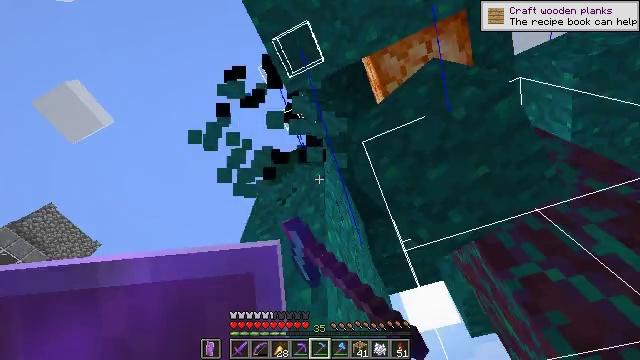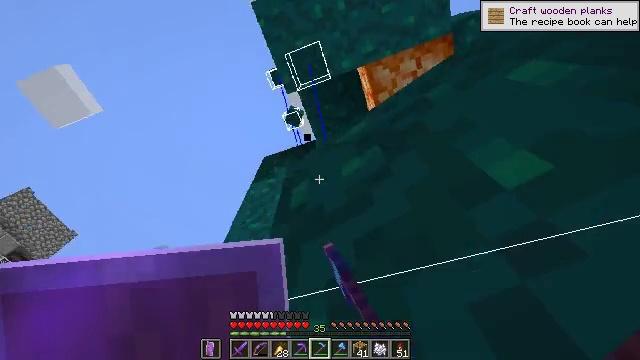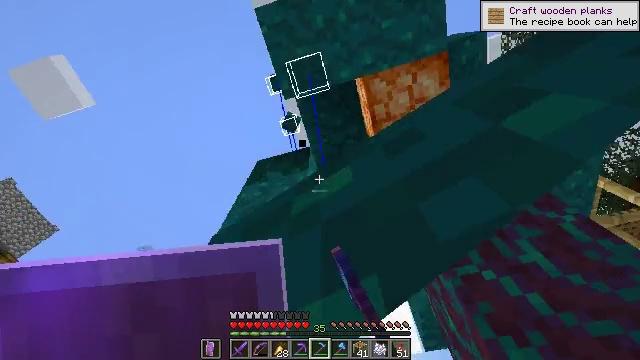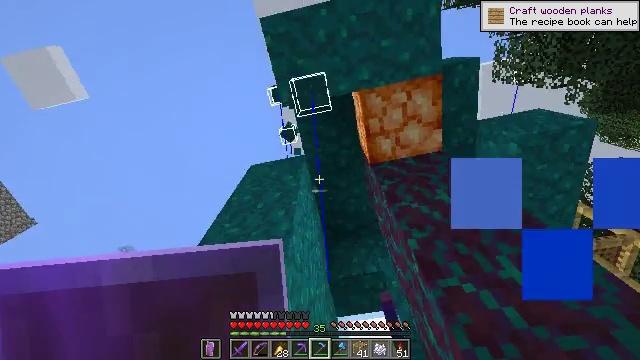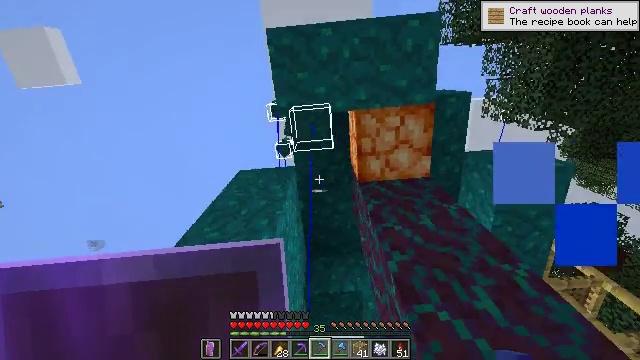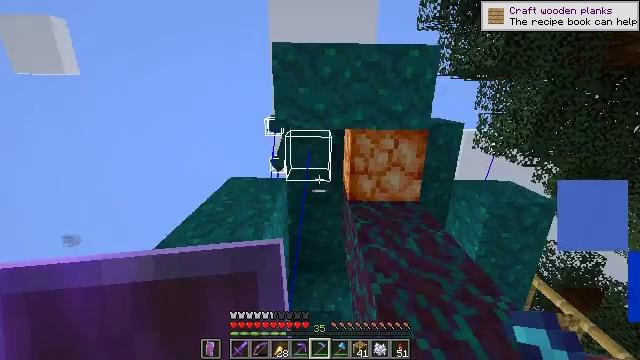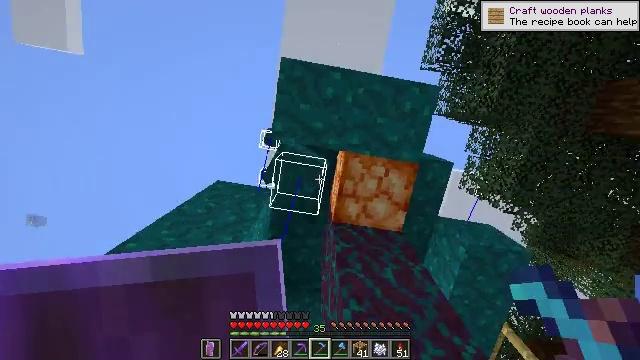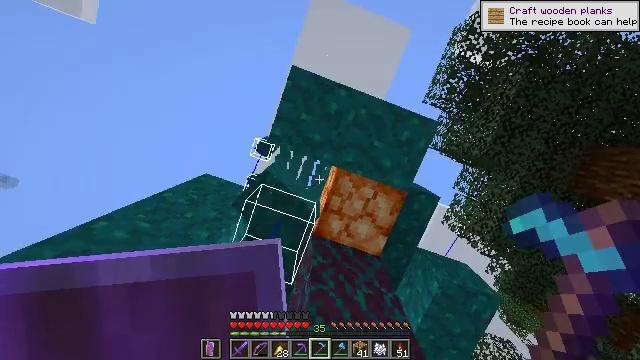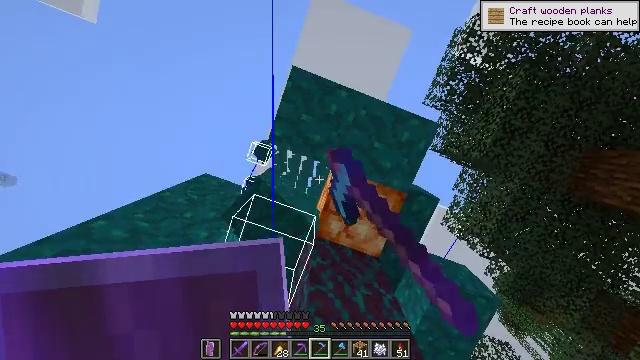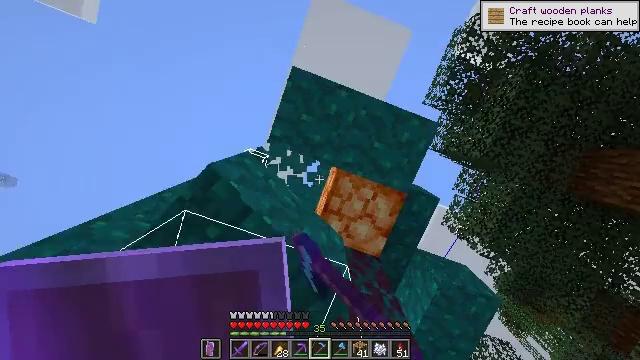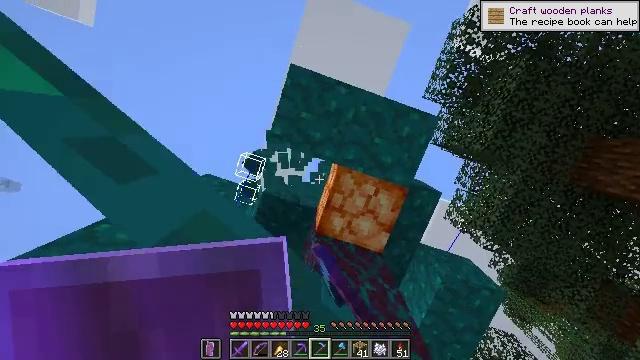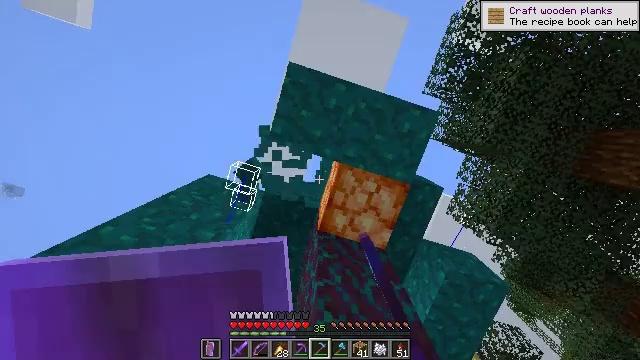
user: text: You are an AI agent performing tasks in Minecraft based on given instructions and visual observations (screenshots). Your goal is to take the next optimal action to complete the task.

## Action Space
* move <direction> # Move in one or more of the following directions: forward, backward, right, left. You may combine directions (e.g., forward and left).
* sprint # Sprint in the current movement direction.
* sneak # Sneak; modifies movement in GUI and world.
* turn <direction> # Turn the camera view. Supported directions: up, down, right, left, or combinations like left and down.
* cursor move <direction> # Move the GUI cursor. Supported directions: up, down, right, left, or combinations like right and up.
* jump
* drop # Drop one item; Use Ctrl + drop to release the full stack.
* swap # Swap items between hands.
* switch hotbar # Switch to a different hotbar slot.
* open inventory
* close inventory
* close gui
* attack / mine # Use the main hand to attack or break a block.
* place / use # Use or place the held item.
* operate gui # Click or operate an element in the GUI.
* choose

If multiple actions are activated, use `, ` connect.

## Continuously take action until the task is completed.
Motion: motion action
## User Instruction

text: Harvest the warped wart block in the Nether.
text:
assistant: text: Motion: turn right and up, attack / mine
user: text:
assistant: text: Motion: turn right and up, attack / mine
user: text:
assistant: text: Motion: turn right and up, attack / mine
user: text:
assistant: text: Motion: turn right and up, attack / mine
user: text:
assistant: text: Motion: turn right and up, attack / mine
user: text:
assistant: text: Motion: turn right and up, attack / mine
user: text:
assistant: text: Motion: turn right and up, attack / mine
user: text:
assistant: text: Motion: attack / mine
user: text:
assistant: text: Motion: attack / mine
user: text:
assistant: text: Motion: turn left
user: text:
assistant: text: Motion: turn left
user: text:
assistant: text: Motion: no_op